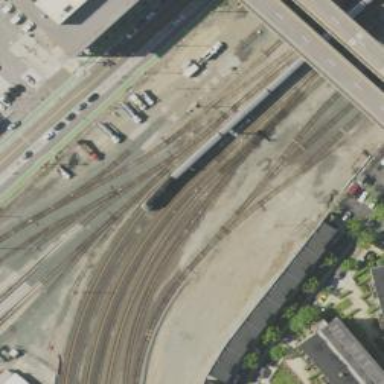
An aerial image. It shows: Railway signal.